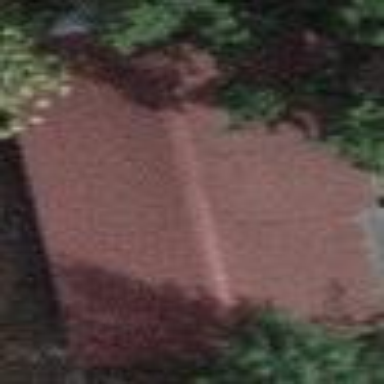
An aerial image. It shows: View of roof of building.